Interaction volume radius: 5 \u00c5
Interaction volume height: 15 \u00c5
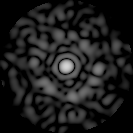
Disorder parameter: 0.8724